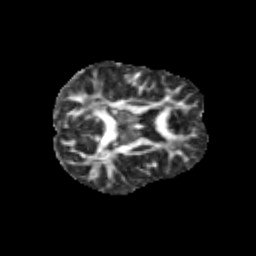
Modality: FA
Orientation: axial
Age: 9
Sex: female
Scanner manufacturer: siemens
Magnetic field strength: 3 T
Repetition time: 3.8 s
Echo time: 0.07 s